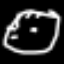
Label: clock